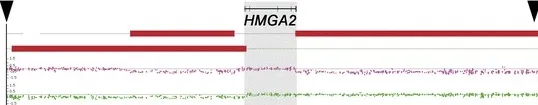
Rearrangements of chromosome 12 and deletions of the long arm of chromosome 3. A losses of parts of chromosome 12 in tumors 709/3 and 709/4. C. Position of interstitial deletions of the long arm of chromosome 3 in tumors 709/1 and 709/2, respectively. The grey line and a black arrowhead indicate the position of the MED12L gene.
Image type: electrography (ekg)